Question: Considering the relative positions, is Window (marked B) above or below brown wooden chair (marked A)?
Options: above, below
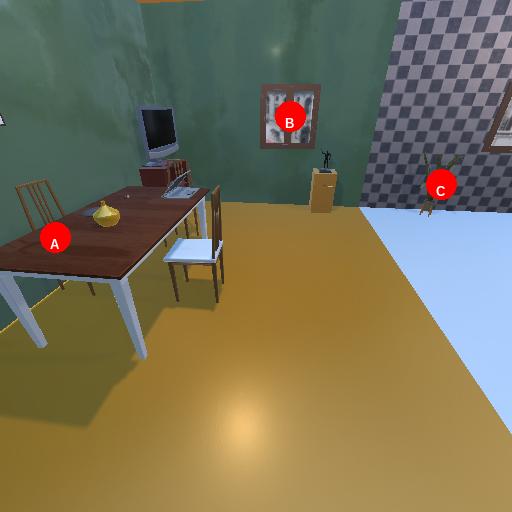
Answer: above